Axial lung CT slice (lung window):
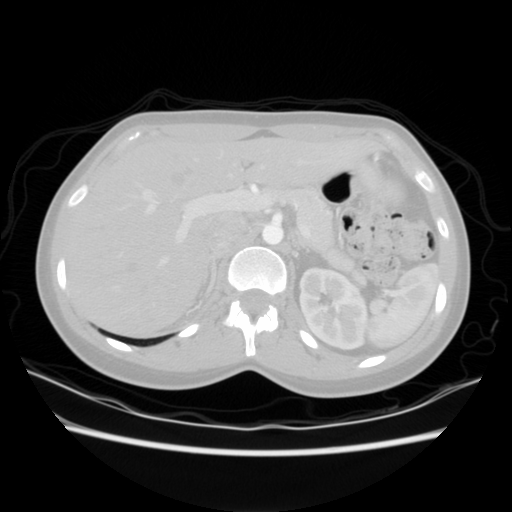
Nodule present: no